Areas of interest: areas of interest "Golf Course"
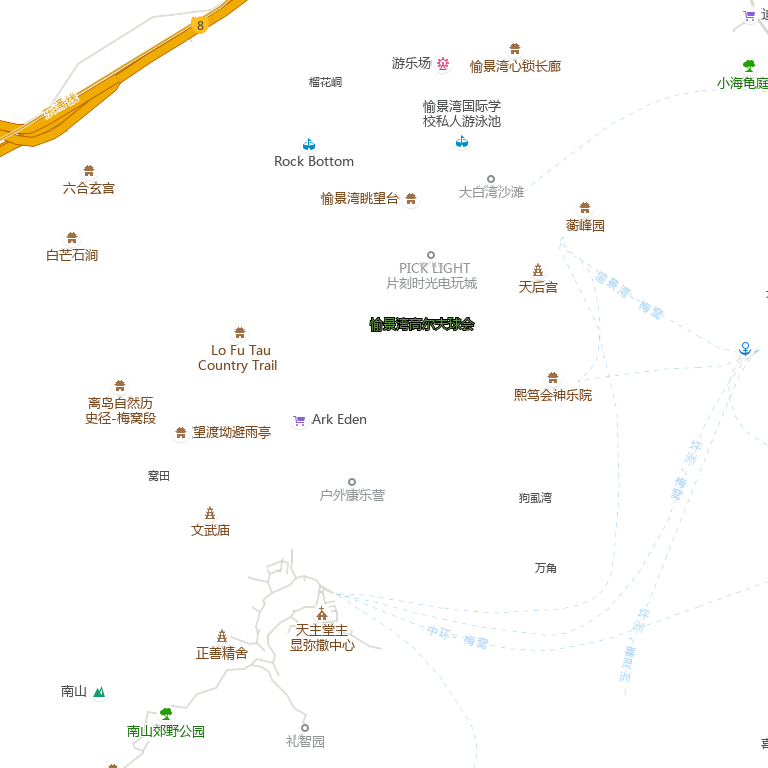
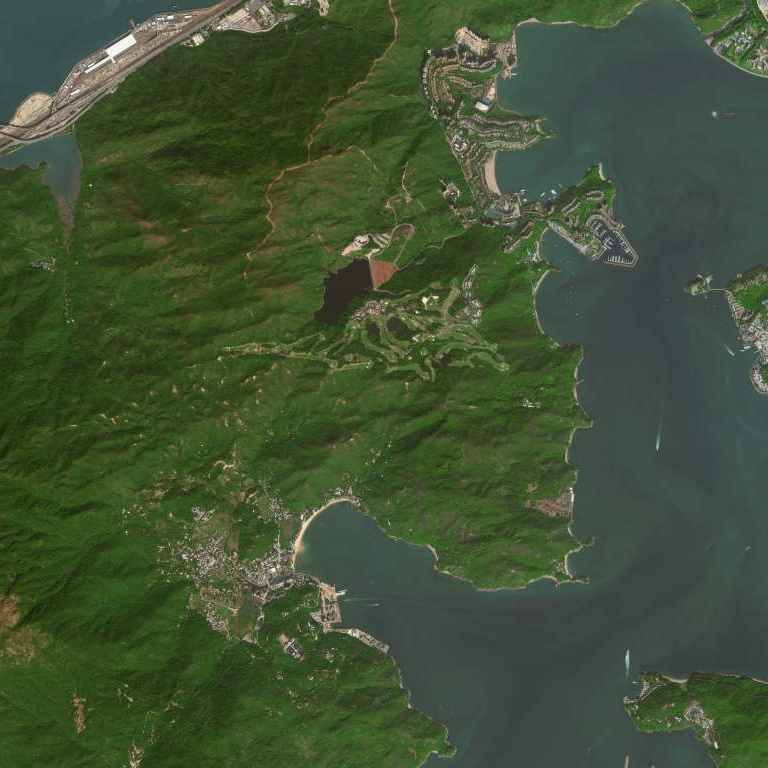